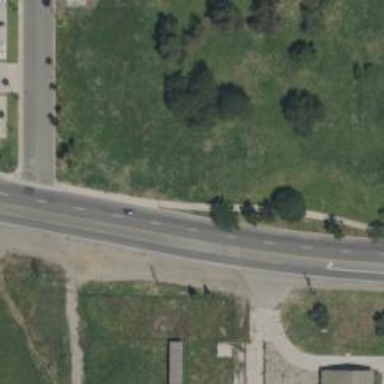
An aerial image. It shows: Secondary road.